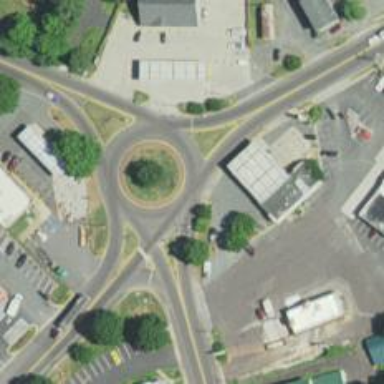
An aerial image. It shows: Roundabout on trunk highway.